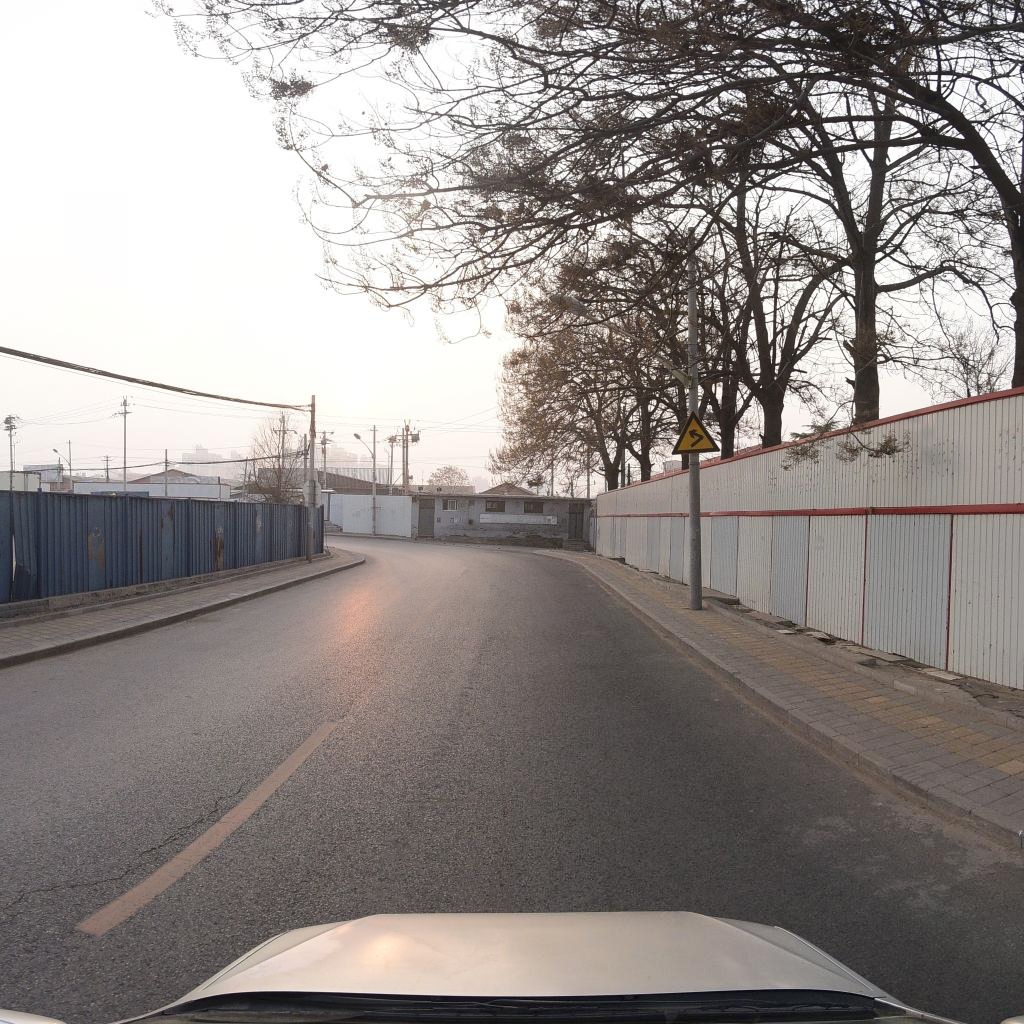
Region: Fengtai
Road damage annotations: longitudinal crack